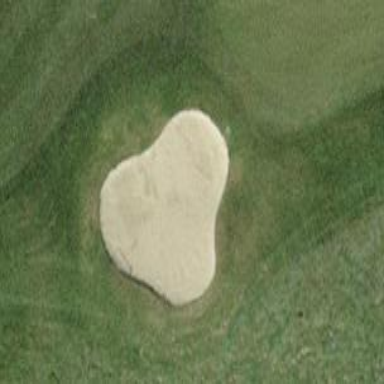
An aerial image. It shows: Sandy area is golf bunker.